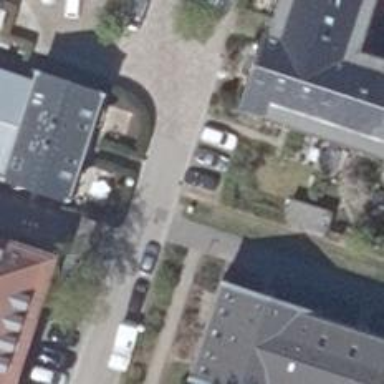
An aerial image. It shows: Alley classified as service road.